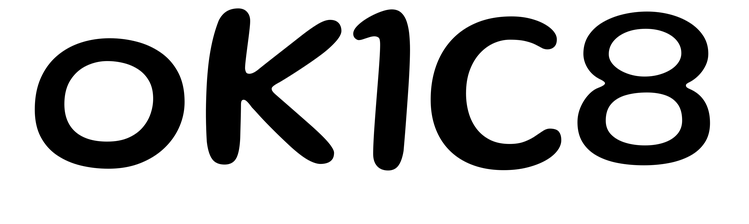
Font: Gluten_Regular